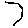
Label: hexagon